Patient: sex M, age 52
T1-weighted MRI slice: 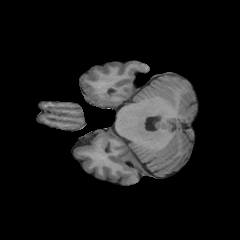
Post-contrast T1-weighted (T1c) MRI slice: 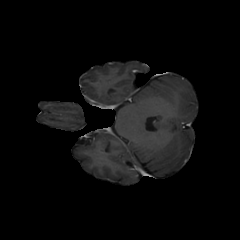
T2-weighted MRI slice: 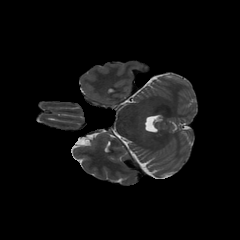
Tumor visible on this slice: no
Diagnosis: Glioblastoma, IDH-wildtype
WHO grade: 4